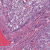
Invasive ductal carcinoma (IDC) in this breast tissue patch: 1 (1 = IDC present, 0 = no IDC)